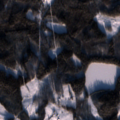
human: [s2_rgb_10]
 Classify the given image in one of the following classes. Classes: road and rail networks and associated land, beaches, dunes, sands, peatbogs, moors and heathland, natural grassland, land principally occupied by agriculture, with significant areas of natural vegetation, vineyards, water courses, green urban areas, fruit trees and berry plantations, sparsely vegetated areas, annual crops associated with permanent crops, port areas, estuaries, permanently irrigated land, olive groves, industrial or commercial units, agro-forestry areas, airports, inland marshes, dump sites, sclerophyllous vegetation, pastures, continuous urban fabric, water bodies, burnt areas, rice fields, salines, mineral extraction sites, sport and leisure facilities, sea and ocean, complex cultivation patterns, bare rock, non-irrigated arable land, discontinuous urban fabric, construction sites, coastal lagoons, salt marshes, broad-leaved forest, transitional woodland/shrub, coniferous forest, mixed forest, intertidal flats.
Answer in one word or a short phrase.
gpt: land principally occupied by agriculture, with significant areas of natural vegetation, broad-leaved forest, coniferous forest, mixed forest, transitional woodland/shrub